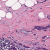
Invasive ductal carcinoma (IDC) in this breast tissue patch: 1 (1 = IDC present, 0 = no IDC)